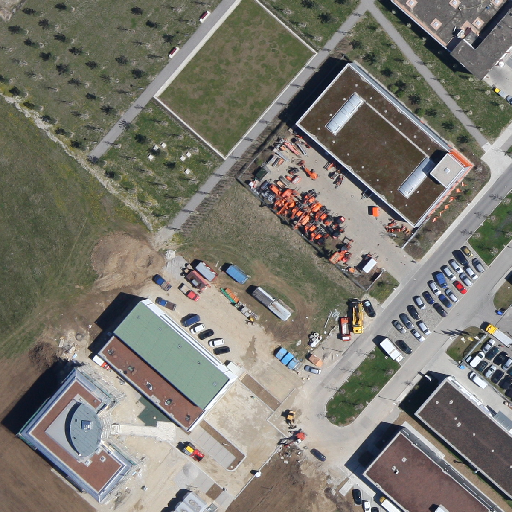
Referring expression: impervious surface